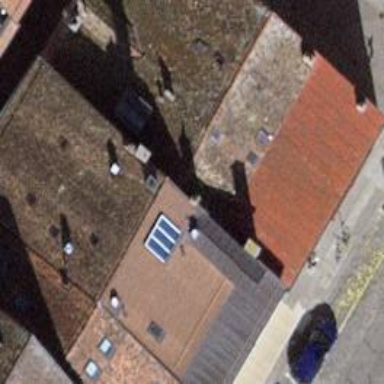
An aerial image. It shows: Building with gabled roof covered in roof tiles. The roof orientation is across the structure.